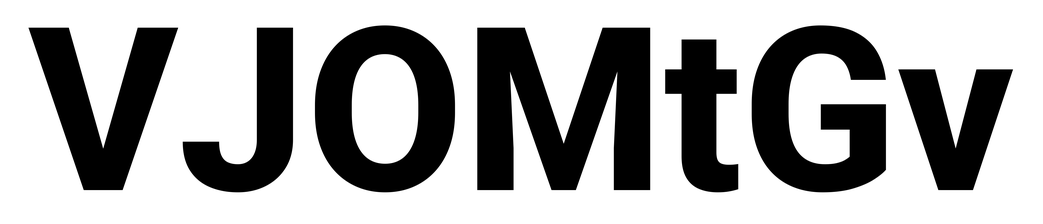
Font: Roboto_ExtraBold